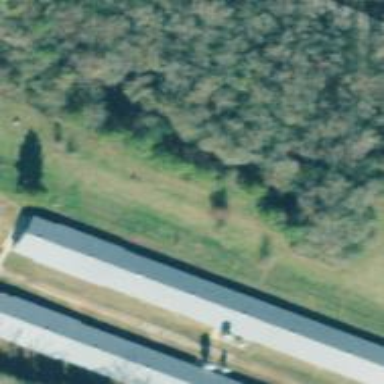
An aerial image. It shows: Poultry house.